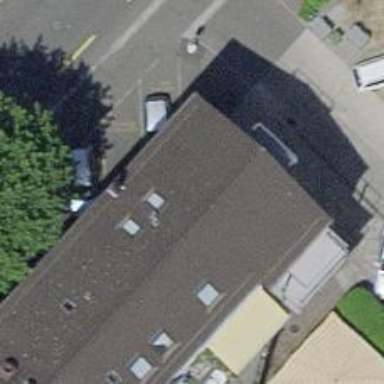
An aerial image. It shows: Restaurant.